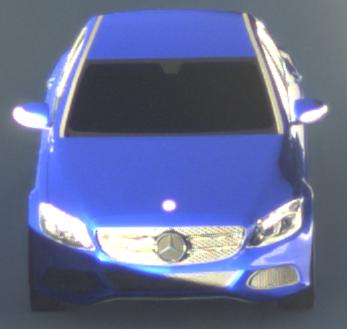
Make: Mercedes-Benz
Model: C 160
Detailed model: C-Class (205) Limousine
Model produced from: 2015/04
Model produced until: 2018/04
Doors: 4
Color: blue
Road condition: dry road
Daytime: sunrise or sunset
Contrast: high contrast